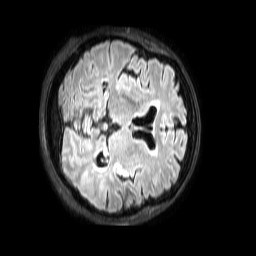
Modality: FLAIR
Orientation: axial
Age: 58
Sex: female
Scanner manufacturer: philips
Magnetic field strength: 3 T
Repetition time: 4.8 s
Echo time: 0.275 s